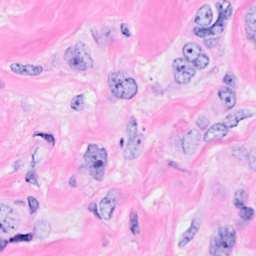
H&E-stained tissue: Breast